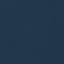
Land use / land cover class: SeaLake